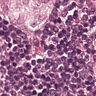
Metastatic tissue present: yes